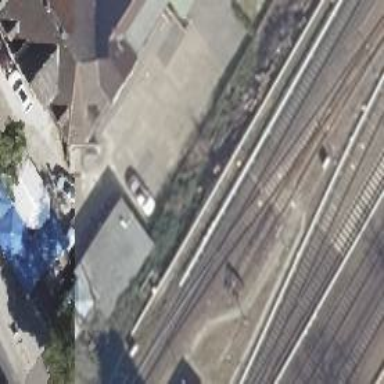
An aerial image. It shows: Railway signal.